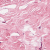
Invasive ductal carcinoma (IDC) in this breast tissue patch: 0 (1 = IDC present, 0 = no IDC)